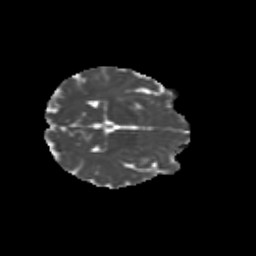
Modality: MD
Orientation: axial
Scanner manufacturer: siemens
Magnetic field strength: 3 T
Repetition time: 9.2 s
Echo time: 0.084 s